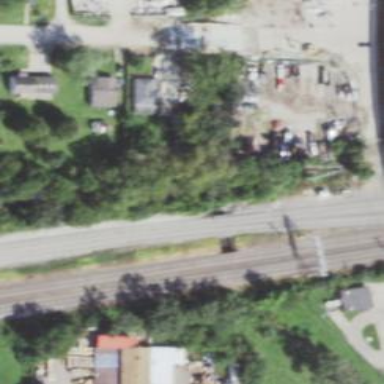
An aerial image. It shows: Railway track.